Question: I have a moving background image and I want to blur the bottom part of it out. I do it with just photoshop but since the image moves, it wouldn't work very well.
Here is what I mean (look at the bottom of the image) :

So basically like the effect the dock has on the iPhone. I'm using iOS 8 but not Swift.
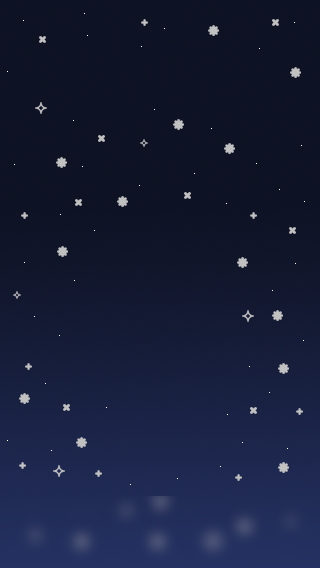
Answer: I have done a small example based on the photo you have there. My algorithm is as follows:
- - - - -
Here is a source code for doing so,
'''
@implementation ViewController
- (void)viewDidLoad{
[super viewDidLoad];
UIImageView *imageView = [[UIImageView alloc] init];
imageView.frame = self.view.bounds;
[self.view addSubview:imageView];
imageView.contentMode = UIViewContentModeScaleAspectFit;
UIImage *image = [UIImage imageNamed:@"monogram.jpg"];
imageView.image = [self imageWithBlurredImageWithImage: image andBlurInsetFromBottom: 200 withBlurRadius:3];
}
- (UIImage*)imageWithBlurredImageWithImage:(UIImage*)image andBlurInsetFromBottom:(CGFloat)bottom withBlurRadius:(CGFloat)blurRadius{
UIGraphicsBeginImageContext(image.size);
CGContextRef context = UIGraphicsGetCurrentContext();
CGContextScaleCTM(context, 1, -1);
CGContextTranslateCTM(context, 0, -image.size.height);
CGContextDrawImage(context, CGRectMake(0, 0, image.size.width, image.size.height), image.CGImage);
CGContextDrawImage(context, CGRectMake(0, 0, image.size.width, bottom), [self blurImage: image withBottomInset: bottom blurRadius: blurRadius].CGImage);
image = UIGraphicsGetImageFromCurrentImageContext();
UIGraphicsEndImageContext();
return image;
}
- (UIImage*)blurImage:(UIImage*)image withBottomInset:(CGFloat)inset blurRadius:(CGFloat)radius{
image = [UIImage imageWithCGImage: CGImageCreateWithImageInRect(image.CGImage, CGRectMake(0, image.size.height - inset, image.size.width,inset))];
CIImage *ciImage = [CIImage imageWithCGImage:image.CGImage];
CIFilter *filter = [CIFilter filterWithName:@"CIGaussianBlur"];
[filter setValue:ciImage forKey:kCIInputImageKey];
[filter setValue:@(radius) forKey:kCIInputRadiusKey];
CIImage *outputCIImage = filter.outputImage;
CIContext *context = [CIContext contextWithOptions:nil];
return [UIImage imageWithCGImage: [context createCGImage:outputCIImage fromRect:ciImage.extent]];
}
@end
'''
And here is the screenshot of the result.